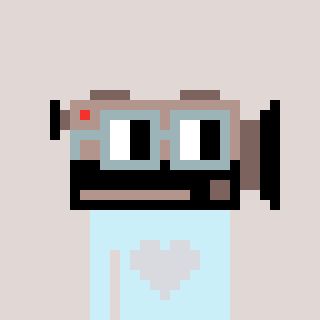
a pixel art character with square dark gray glasses, a camcorder-shaped head and a cold-colored body on a warm background